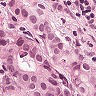
Metastatic tissue present: yes